Question: I just updated to Juno SR1 and CDT Version: 8.1.1. and now I cannot launch (run or debug) any CDT project anymore.
The error I get: Unable to launch. The selection cannot be launched and there are no recent launches.
To be sure I just added a new "Hello World C++" project. Compiles fine, cannot be launched.
If I look under Run - Run Configurations I cannot see any option that would sense for CDT project.

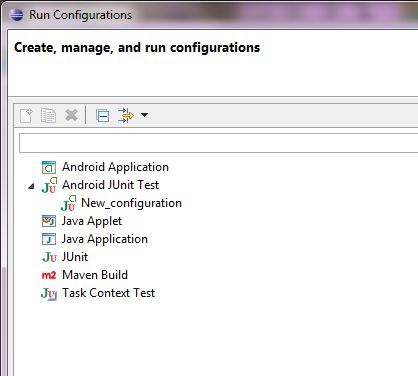
Answer: I had exactly the same problem in Juno. I solved it by reinstalling the "C/C++ Development Tools" from the same Eclipse:
Help -> Install New Software ...
Introducing "work with: <URL>" and selecting the CDT as the image:

After downloading and rebooting my "Run Configurations" now has the option to "C/C++ Application":